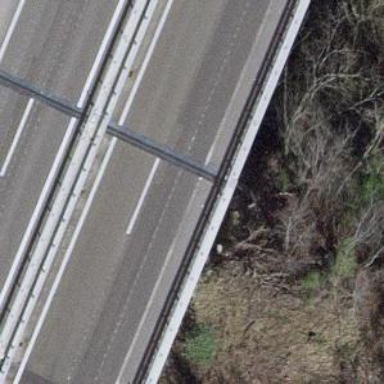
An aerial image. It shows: Bridge with guard rails.